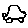
Label: car